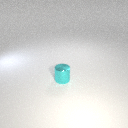
small cyan metal cylinder